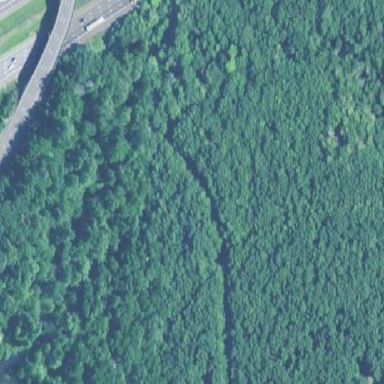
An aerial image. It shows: Nature reserve in woodland area.